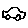
Label: car